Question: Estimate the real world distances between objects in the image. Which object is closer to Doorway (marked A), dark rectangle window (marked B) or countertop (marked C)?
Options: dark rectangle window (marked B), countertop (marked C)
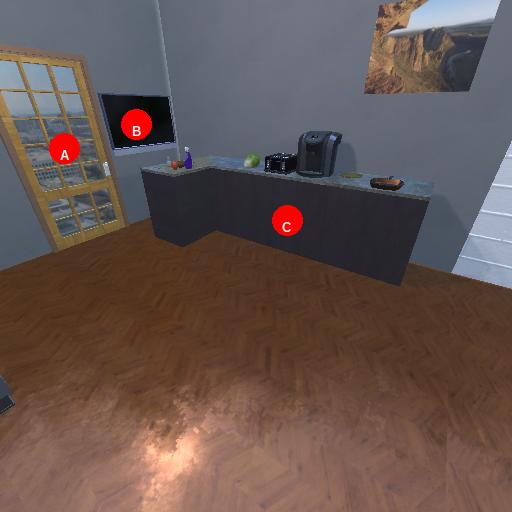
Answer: dark rectangle window (marked B)